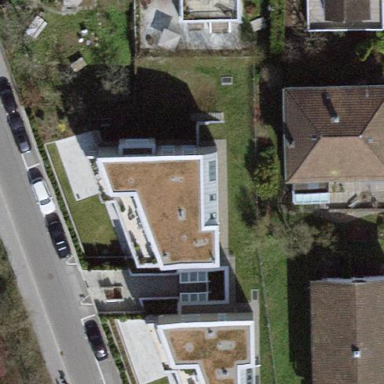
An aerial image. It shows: View of apartment building.